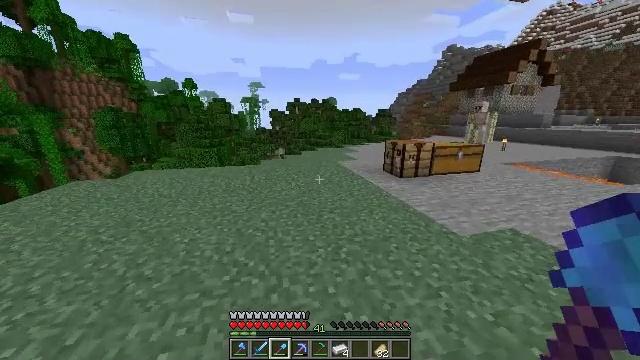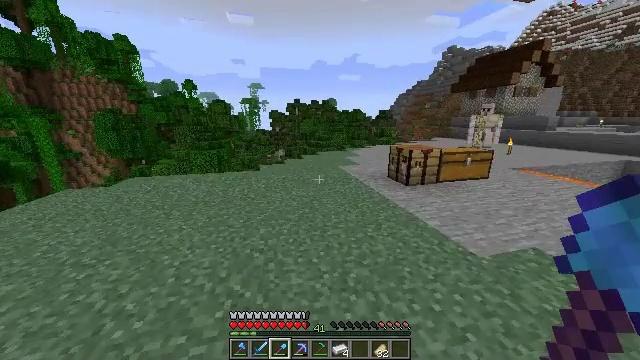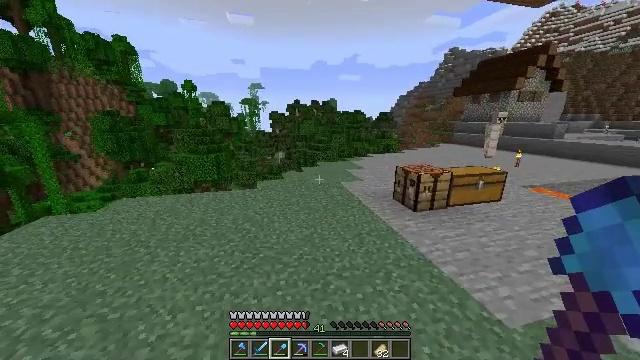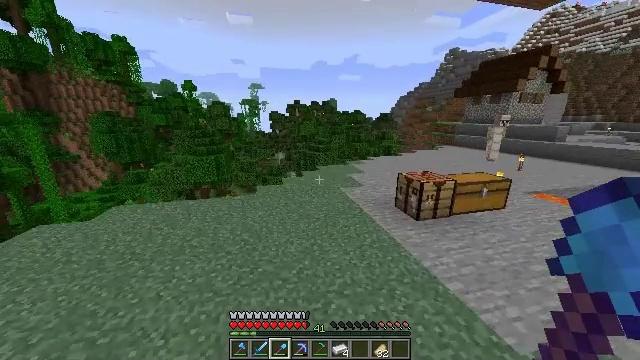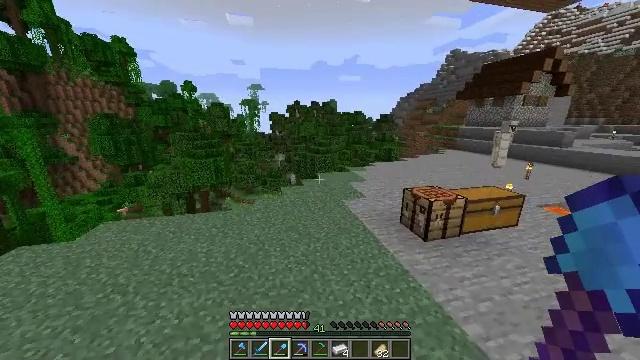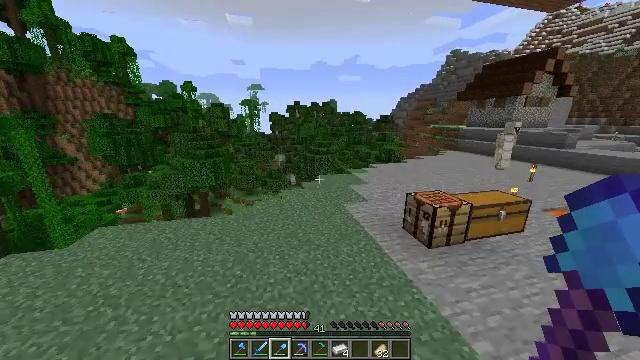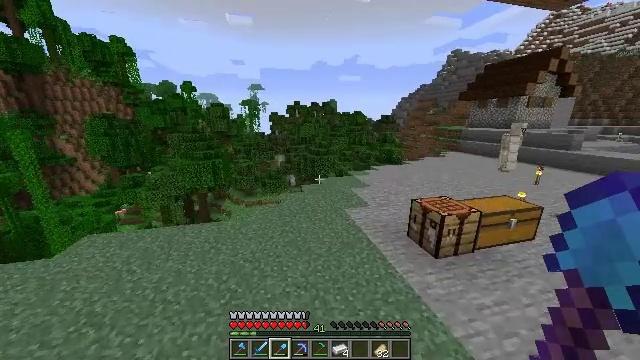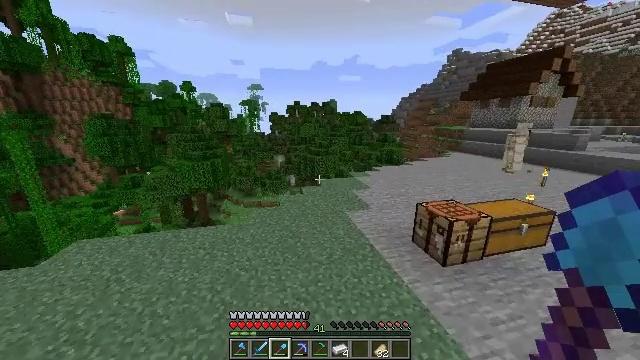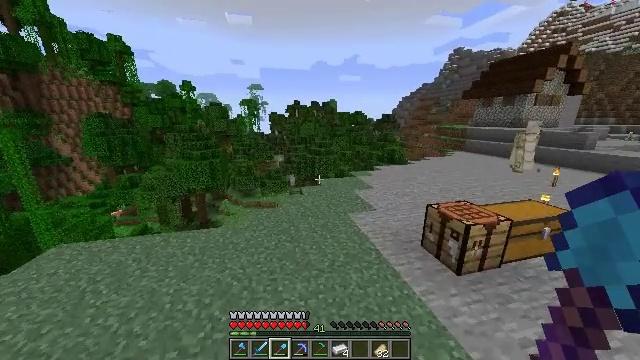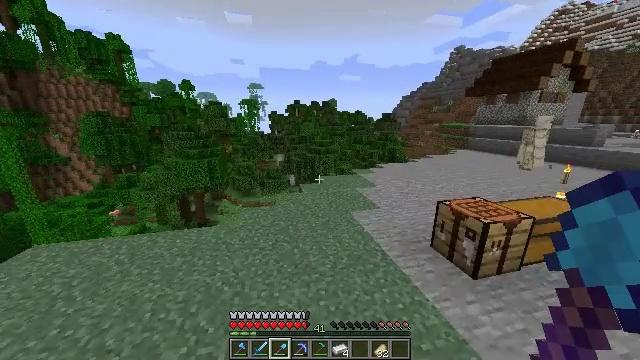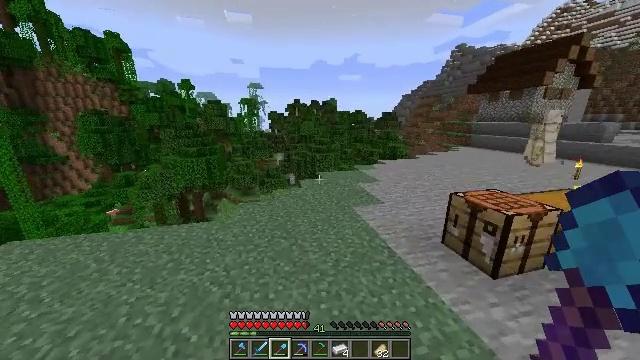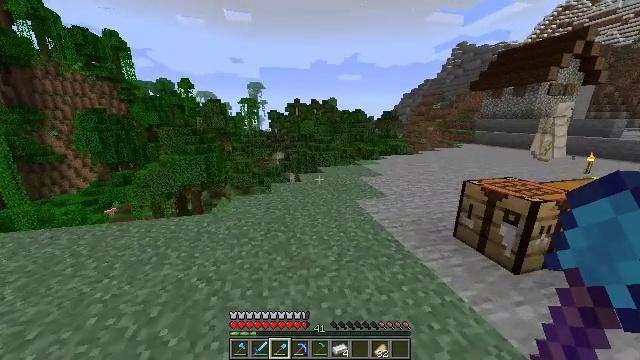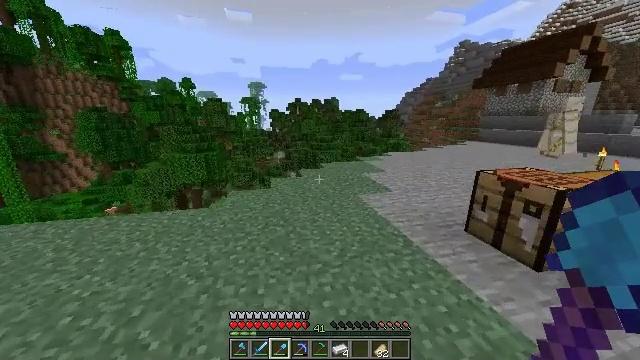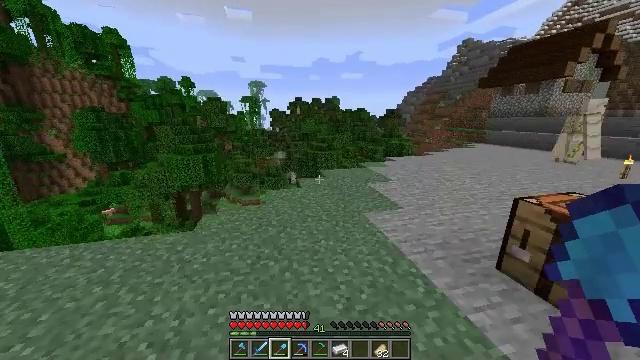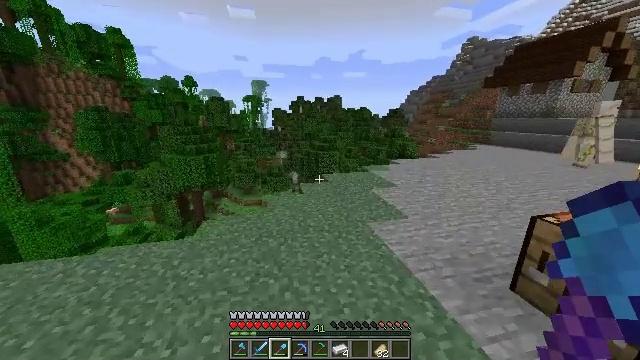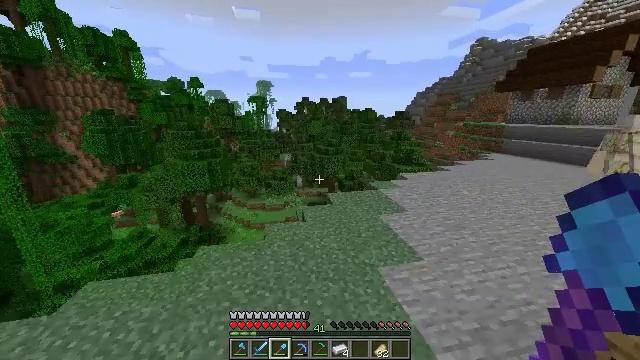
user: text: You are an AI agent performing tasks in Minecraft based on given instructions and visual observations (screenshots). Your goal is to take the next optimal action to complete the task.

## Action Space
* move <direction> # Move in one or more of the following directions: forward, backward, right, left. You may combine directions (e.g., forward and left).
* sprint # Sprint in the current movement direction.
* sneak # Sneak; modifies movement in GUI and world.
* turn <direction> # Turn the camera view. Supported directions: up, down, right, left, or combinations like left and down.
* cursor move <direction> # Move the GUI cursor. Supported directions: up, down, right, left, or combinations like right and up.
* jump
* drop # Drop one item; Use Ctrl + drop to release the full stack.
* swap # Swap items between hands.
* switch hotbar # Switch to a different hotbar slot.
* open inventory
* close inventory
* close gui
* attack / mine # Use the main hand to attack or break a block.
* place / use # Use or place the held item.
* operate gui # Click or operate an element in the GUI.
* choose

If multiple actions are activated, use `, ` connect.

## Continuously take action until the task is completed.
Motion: motion action
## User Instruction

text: Turn kelp into a dried kelp block at the crafting table.
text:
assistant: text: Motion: move forward, sprint, jump
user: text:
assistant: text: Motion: move forward, sprint, jump
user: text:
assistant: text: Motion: move forward, sprint, jump
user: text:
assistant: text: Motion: move forward, jump
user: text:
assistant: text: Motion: move forward, jump
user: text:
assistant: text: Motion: move forward, jump
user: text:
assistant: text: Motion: move forward, jump
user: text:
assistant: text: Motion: move forward, jump
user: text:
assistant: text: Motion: move forward, jump
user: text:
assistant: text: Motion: move forward, jump
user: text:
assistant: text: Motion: move forward, jump
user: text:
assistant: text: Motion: move forward, sprint, jump
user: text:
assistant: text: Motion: move forward, sprint, jump
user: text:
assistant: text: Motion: move forward, sprint, jump
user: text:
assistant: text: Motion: move forward, sprint, turn left, jump
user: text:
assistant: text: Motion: move forward, turn left, jump
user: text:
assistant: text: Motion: move forward, turn left and down, jump
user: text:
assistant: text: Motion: move forward, turn left, jump
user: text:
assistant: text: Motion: move forward, turn left, jump
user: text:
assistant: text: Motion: move forward, turn left
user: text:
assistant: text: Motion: move forward and move right, turn left
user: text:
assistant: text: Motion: move forward and move right, turn left
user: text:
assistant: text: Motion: no_op
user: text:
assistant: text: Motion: no_op
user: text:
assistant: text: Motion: no_op
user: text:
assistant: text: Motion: no_op
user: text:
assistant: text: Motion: move forward
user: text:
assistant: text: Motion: move forward, turn left
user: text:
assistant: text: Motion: move forward, turn left
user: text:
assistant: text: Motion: move forward, turn left and up